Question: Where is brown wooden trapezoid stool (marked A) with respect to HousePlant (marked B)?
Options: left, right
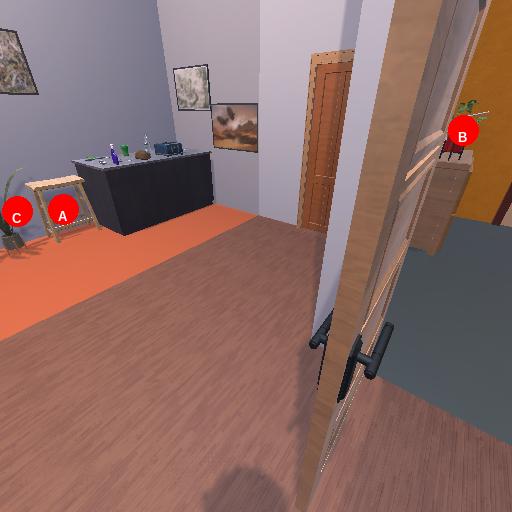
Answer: left